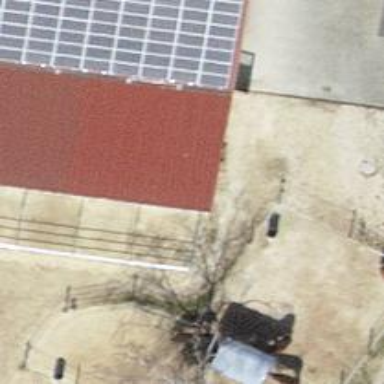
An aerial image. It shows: View of roof of building.